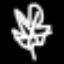
Label: leaf